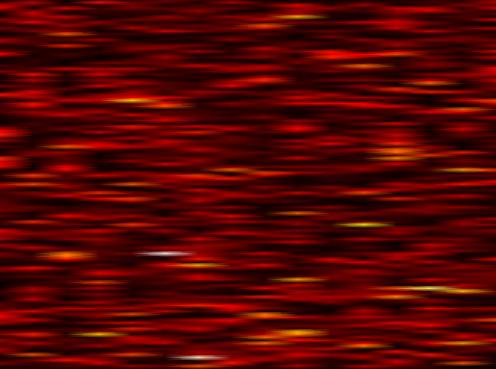
Label: WOLA